Question: I'm trying to print a postscript file to a Dymo LabelWriter (tried a LabelWriter 450 and LabelWriter 330-Turbo), i'm getting it trough ok, but the margin seems to be way to high, 1/3 of the label isn't printable (see pic, the black square is supposed to cover the entire label over the width).

The label is 89mm on 39mm (so 252pt x 123pt)
I'm using a boundig box of '8 8 252 123' and the page orientation is set to portrait.
I even tested it with an eps-file generated from Gimp, it leaves the same area blank.
anyone has an idea why it isn't printing correctly?
EDIT:
The file can be viewed here : <URL>
The command I use to print it on a Dymo LabelWriter is:
'''
C:\ps\gswin32c.exe -sDEVICE=mswinpr2 -dNoCancel -dNOPAUSE -dSAFER -sOutputFile="%%printer%%DYMO LabelWriter 450" -q "C:\ps\dymo.ps" -c quit
'''
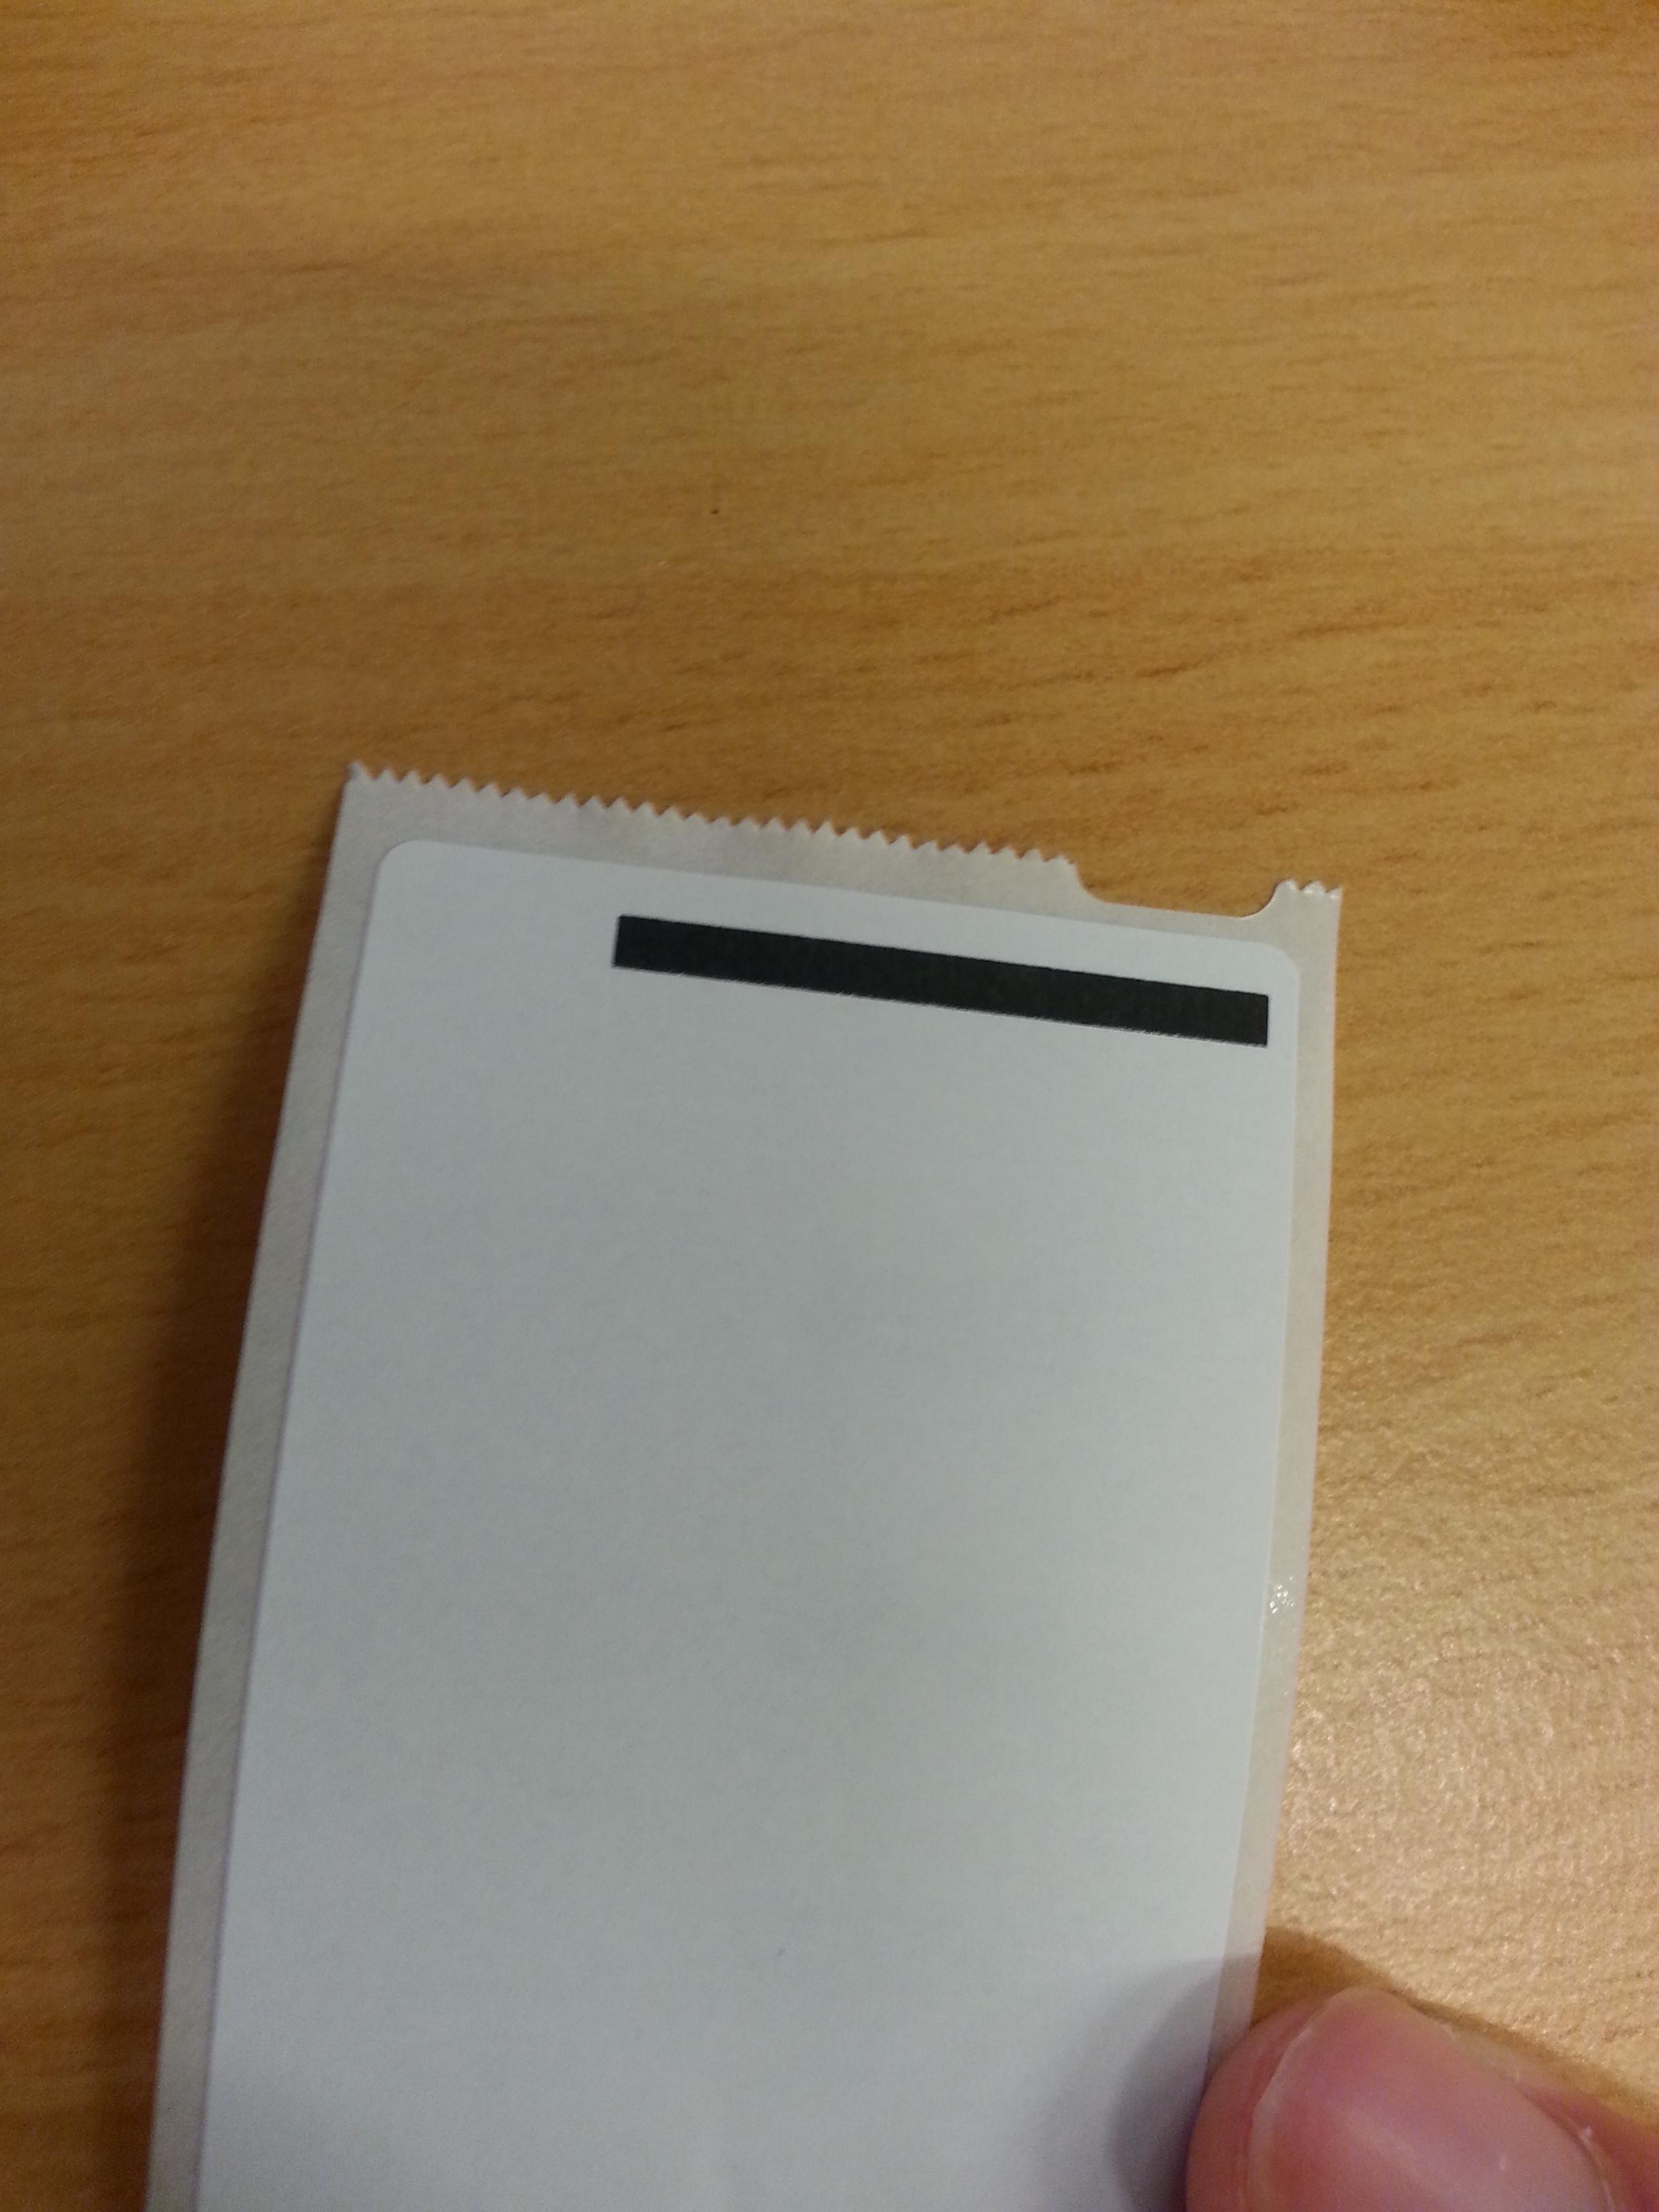
Answer: Problem is solved, the printer wasn't set to accept this type of labels
If you ever have this problem go the advanced settings of your printer driver and set the label.